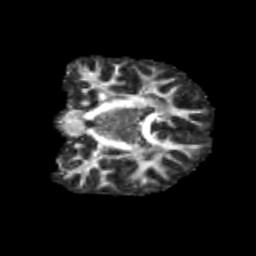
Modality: FA
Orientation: coronal
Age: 11
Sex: male
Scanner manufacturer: siemens
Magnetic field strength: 3 T
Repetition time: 3.8 s
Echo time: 0.07 s